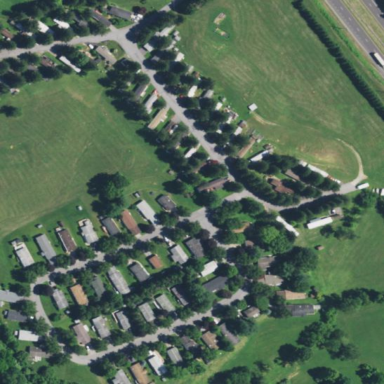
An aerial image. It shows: Residential area in small hamlet with mobile homes.